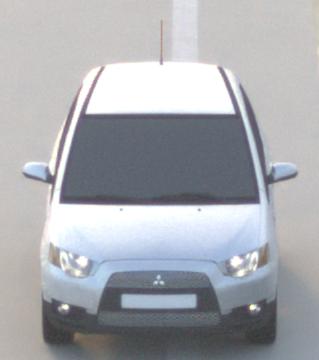
Make: Mitsubishi
Model: Colt 1.1
Detailed model: Colt (VI)
Model produced from: 2008/11
Model produced until: 2010/10
Doors: 3
Color: white
Road condition: dry road
Daytime: sunrise or sunset
Contrast: low contrast